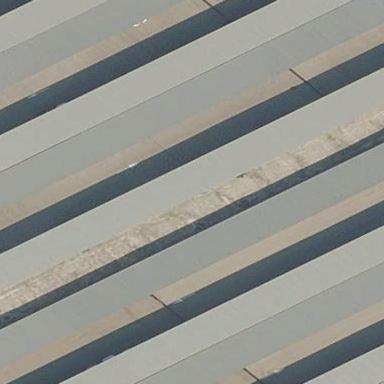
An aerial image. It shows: Carport structure.